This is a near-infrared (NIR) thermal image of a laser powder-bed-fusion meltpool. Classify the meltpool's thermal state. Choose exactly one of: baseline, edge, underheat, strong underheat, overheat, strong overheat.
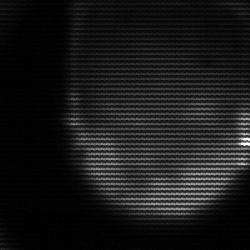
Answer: edge